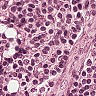
Metastatic tissue present: no